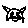
Label: cat